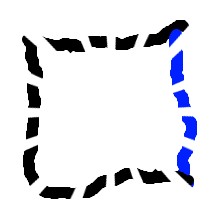
Shape: square